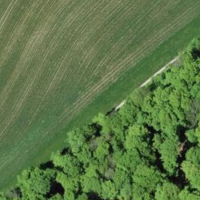
EUNIS habitat code: 41
Species observed at this site:
Cardamine heptaphylla